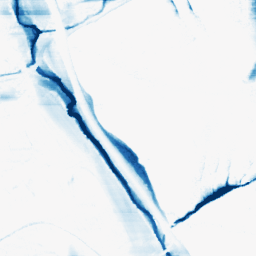
Category: morphological
Decomposition family: morphological_rect
Decomposition parameters: operation: closing
width: 50
height: 5
Upsampling method: sinc_hamming
Upsampling parameters: scale: 4
kernel_size: 8
Upsampling scale: 4